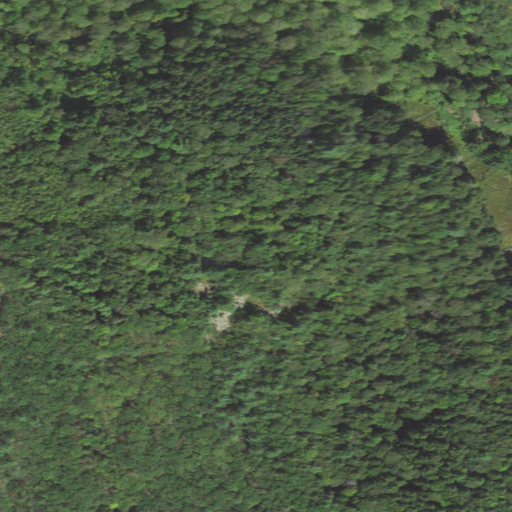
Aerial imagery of mountain in Vermont named Oak Hill containing mixed forest, deciduous forest, evergreen forest, and woody wetlands